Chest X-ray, PA view. Patient: 46 years old, sex F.
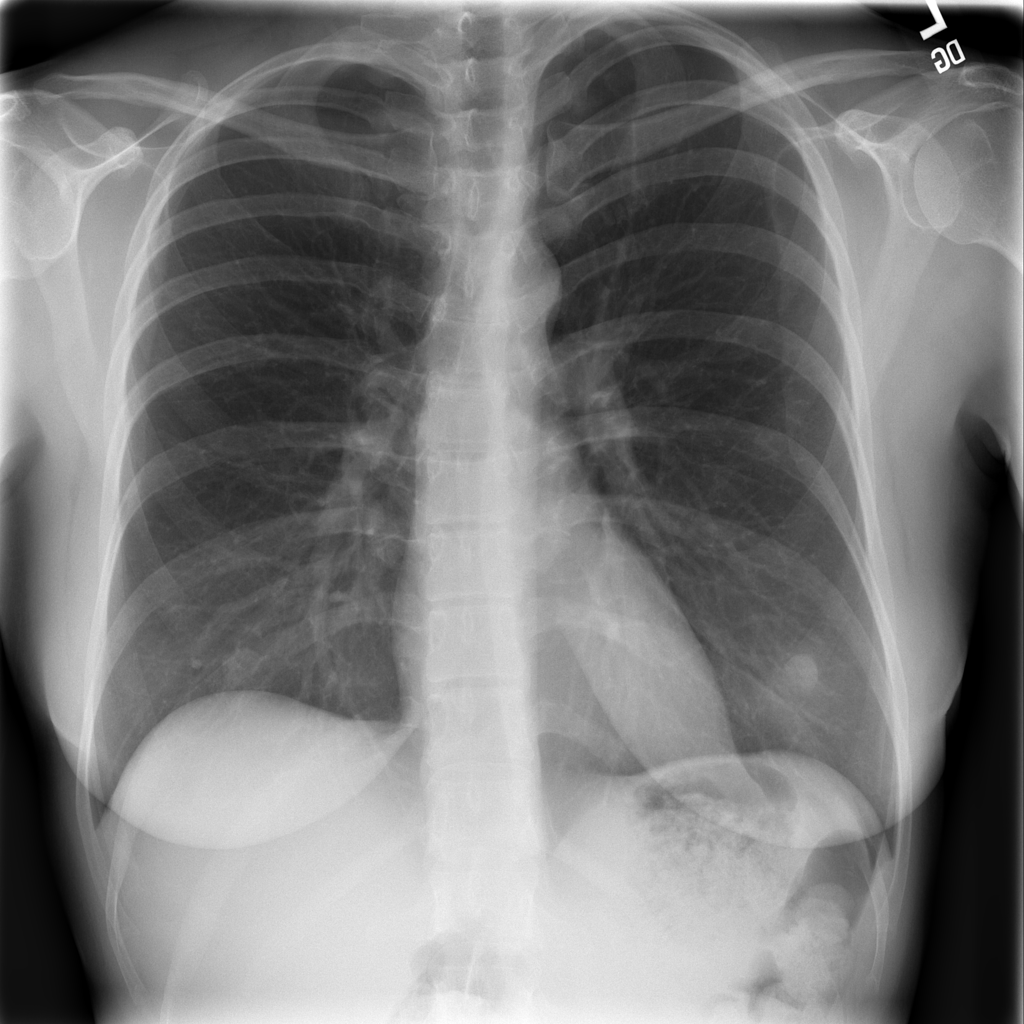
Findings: No Finding